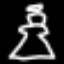
Label: angel